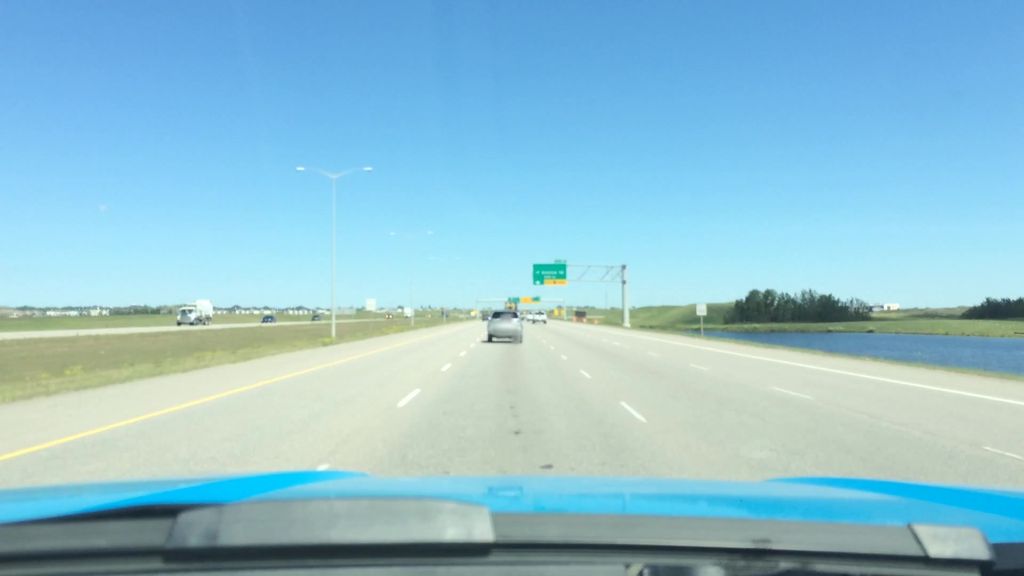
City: calgary